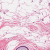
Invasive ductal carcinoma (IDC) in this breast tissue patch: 0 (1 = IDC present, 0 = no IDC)